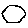
Label: hexagon